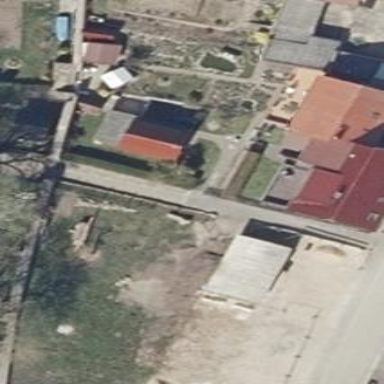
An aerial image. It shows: Group of garages.